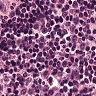
Metastatic tissue present: no